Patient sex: M
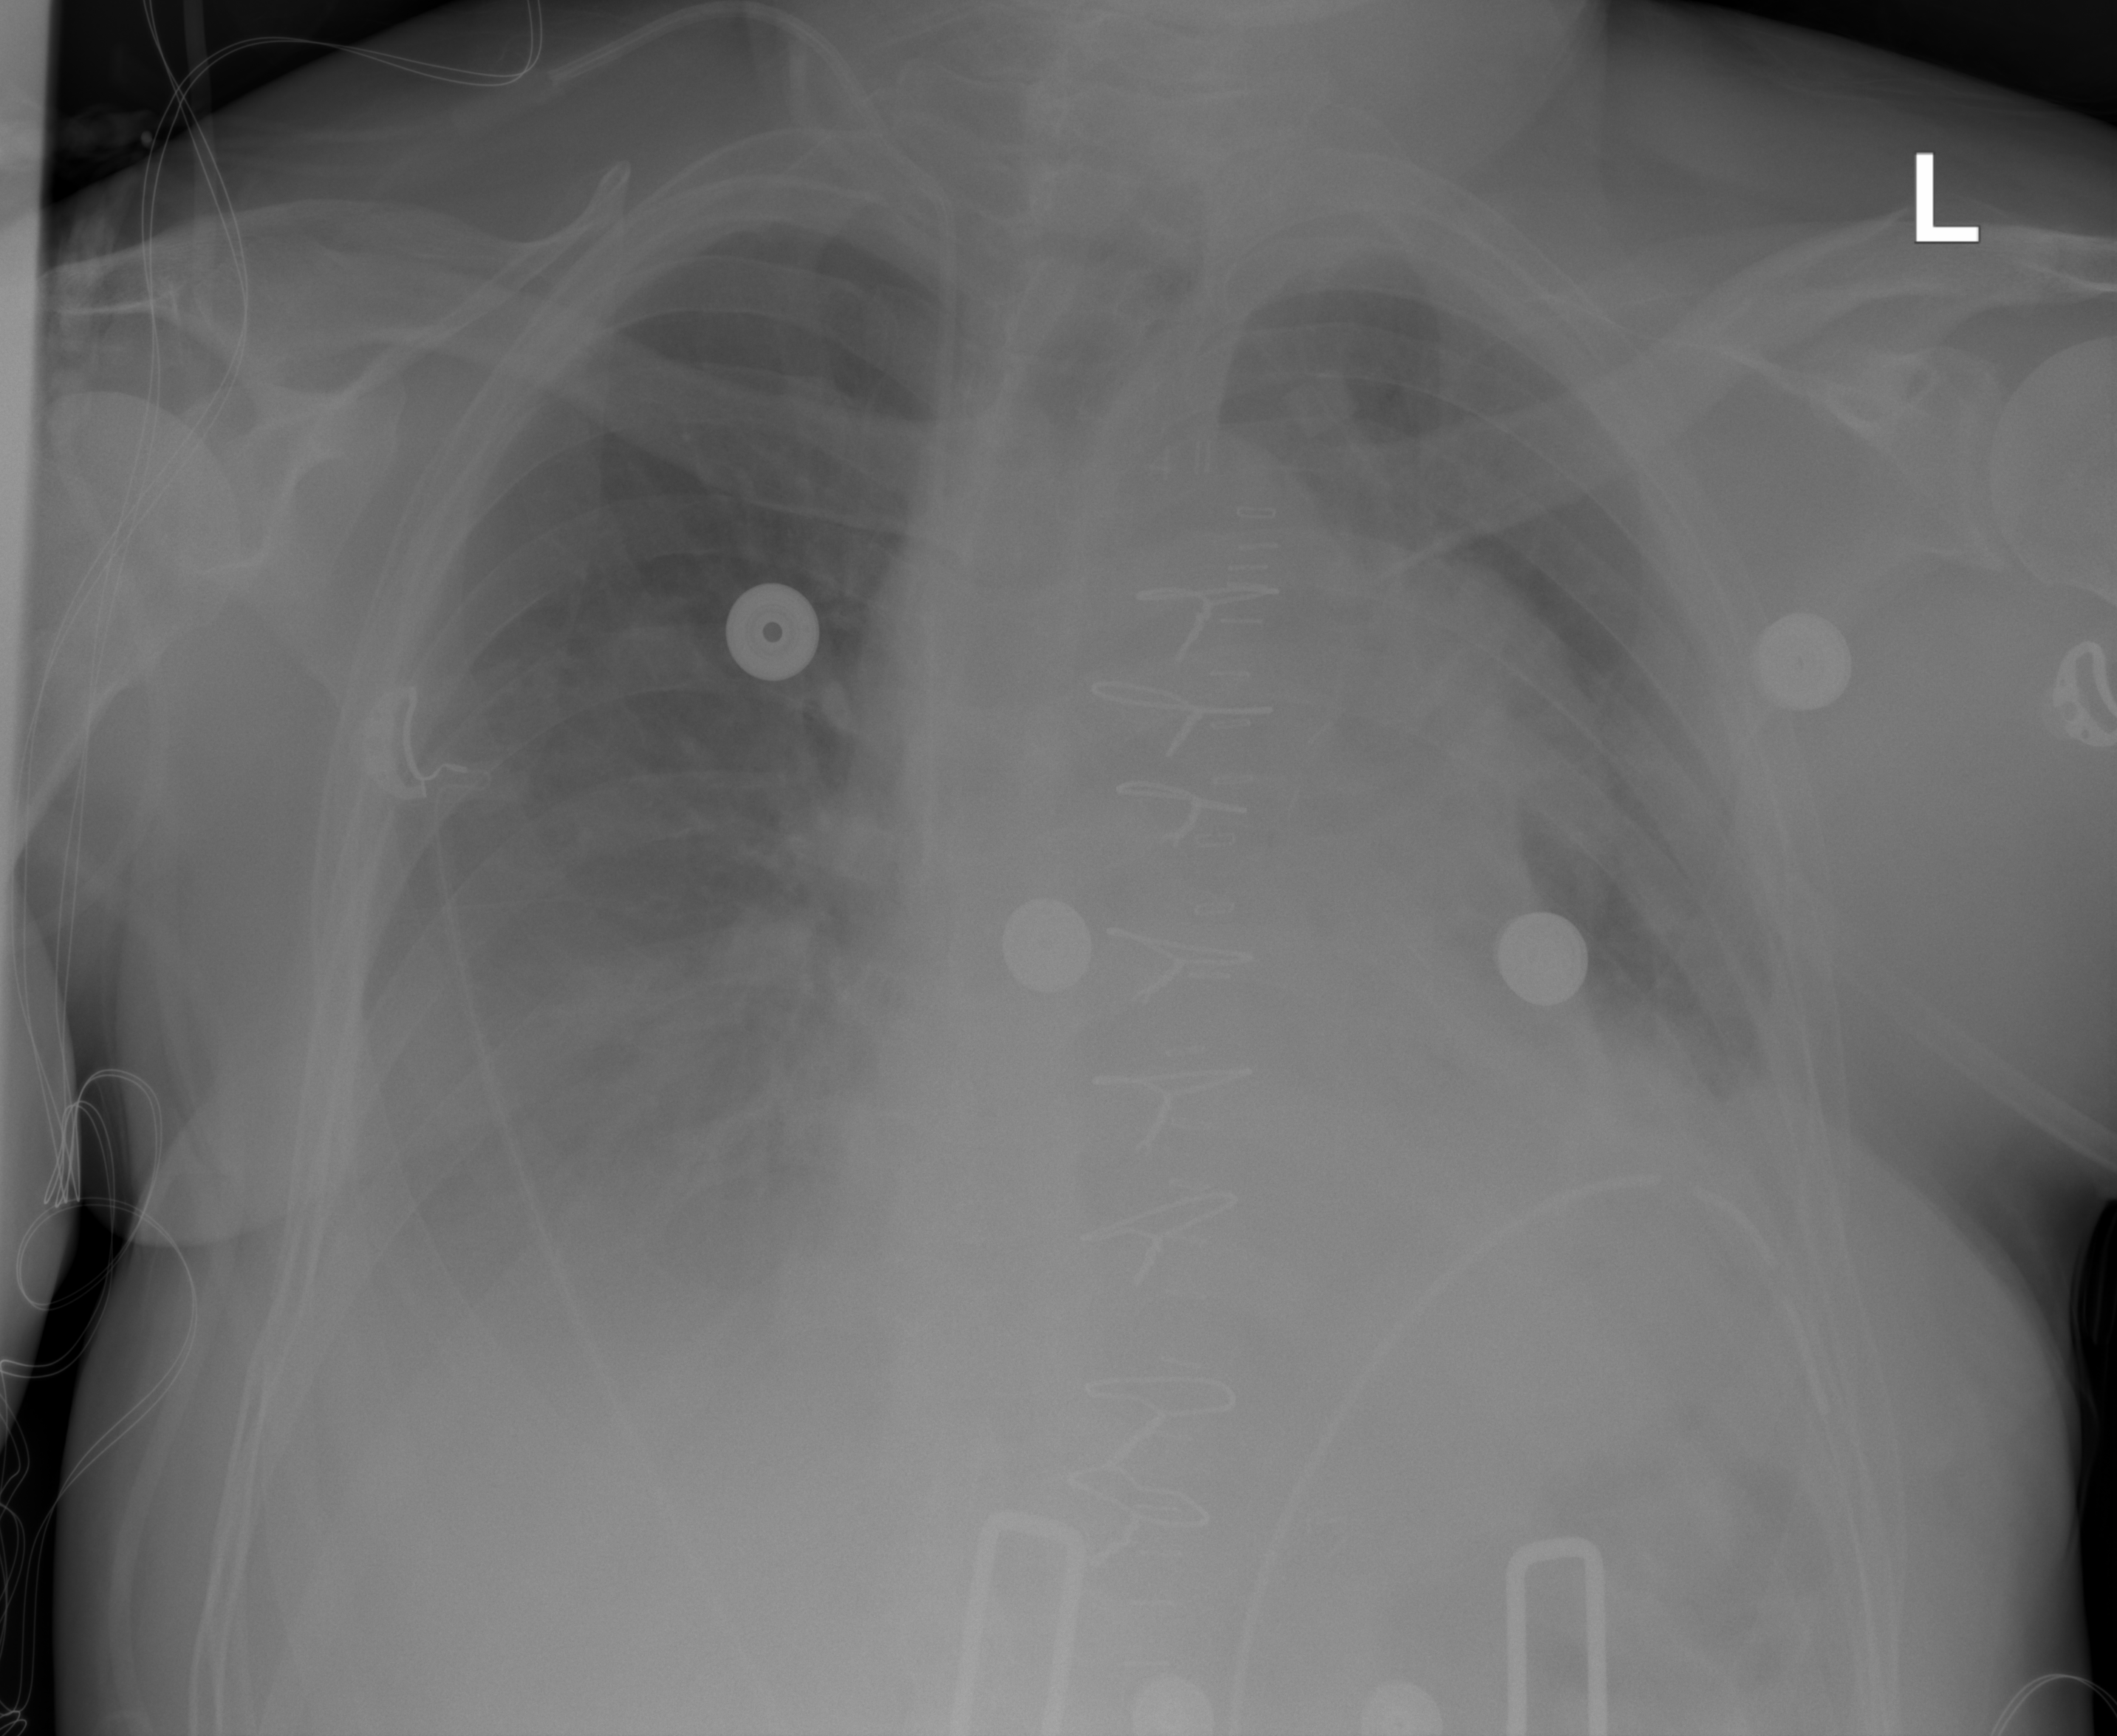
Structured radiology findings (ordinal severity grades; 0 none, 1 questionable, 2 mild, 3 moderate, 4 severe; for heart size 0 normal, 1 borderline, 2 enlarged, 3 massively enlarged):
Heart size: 2
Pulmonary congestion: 2
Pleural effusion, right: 3
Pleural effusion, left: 3
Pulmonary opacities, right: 0
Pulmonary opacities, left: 0
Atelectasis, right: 2
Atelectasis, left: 2